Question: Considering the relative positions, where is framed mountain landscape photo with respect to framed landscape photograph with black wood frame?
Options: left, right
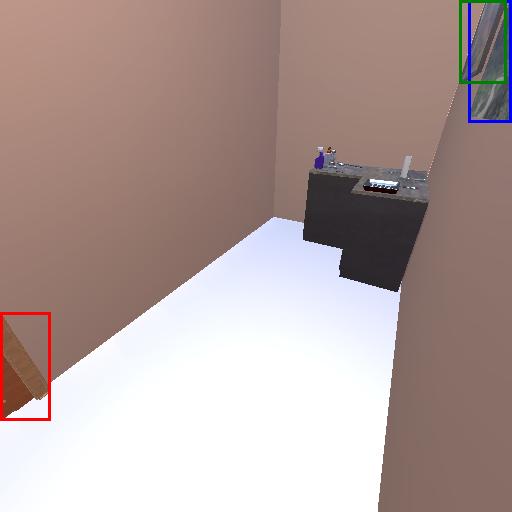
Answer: left